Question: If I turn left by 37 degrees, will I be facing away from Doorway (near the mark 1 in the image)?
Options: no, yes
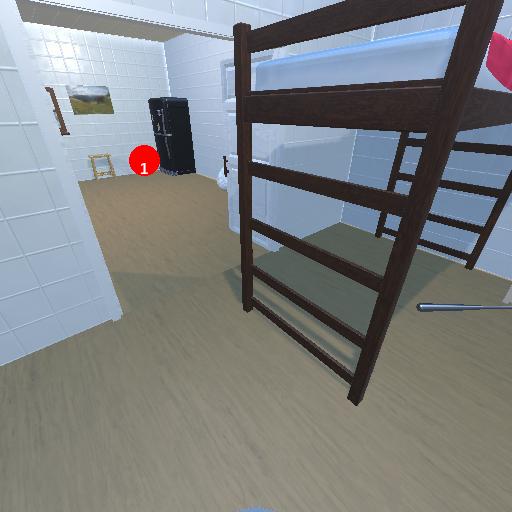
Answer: no